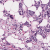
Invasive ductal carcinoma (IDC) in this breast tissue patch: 1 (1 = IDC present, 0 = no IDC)